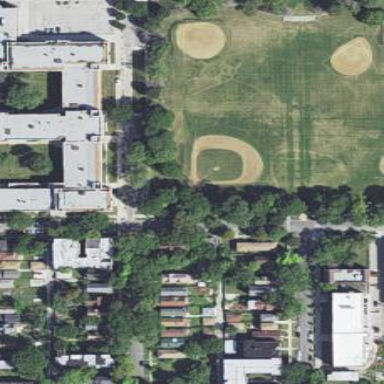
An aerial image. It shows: Baseball pitch for leisure land.